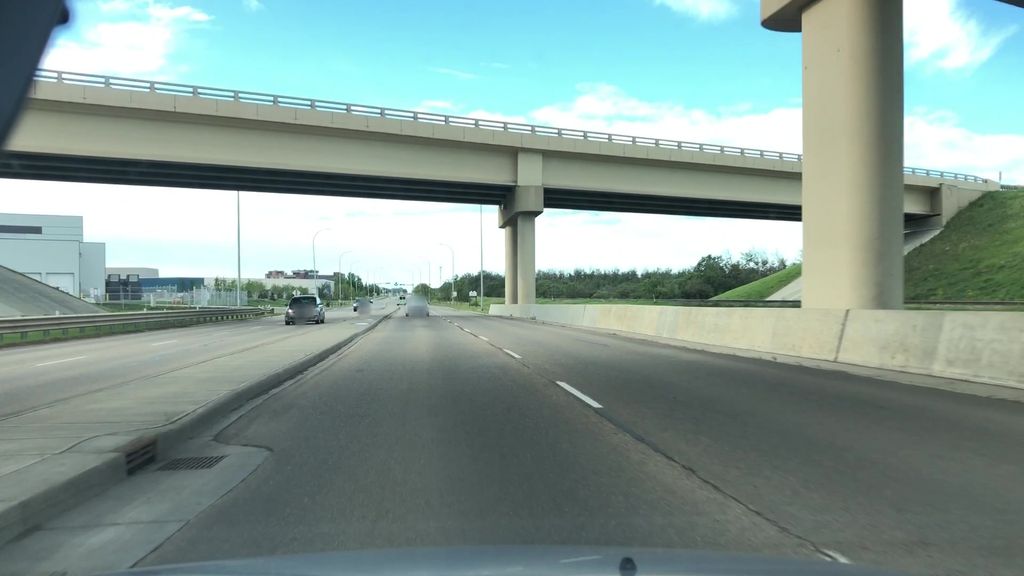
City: edmonton